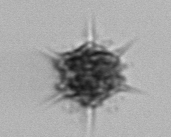
Label: Dictyocha